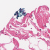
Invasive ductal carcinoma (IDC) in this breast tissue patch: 0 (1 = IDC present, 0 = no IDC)